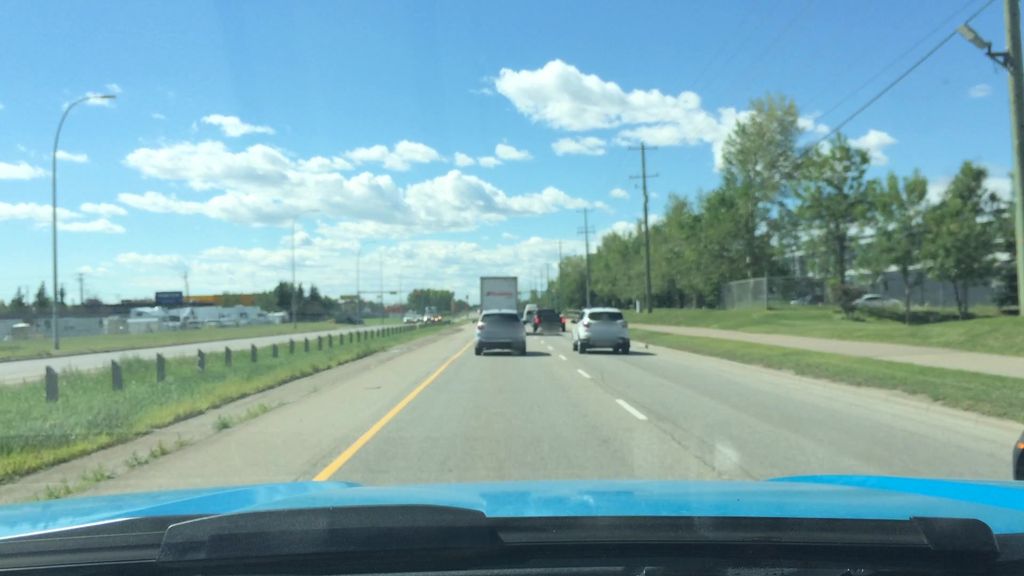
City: calgary